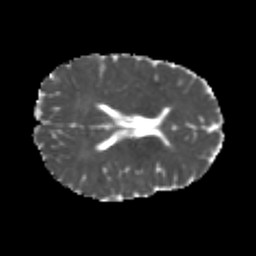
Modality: MD
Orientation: axial
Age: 21
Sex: male
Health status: healthy
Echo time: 0.074 s